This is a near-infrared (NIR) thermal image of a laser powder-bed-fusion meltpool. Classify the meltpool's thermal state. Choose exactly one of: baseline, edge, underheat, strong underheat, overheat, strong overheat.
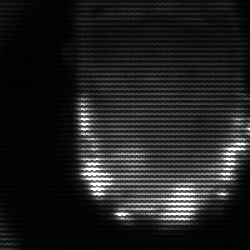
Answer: baseline